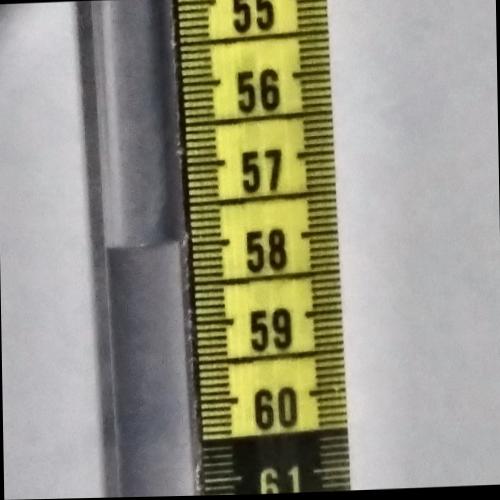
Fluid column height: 58.0 cm